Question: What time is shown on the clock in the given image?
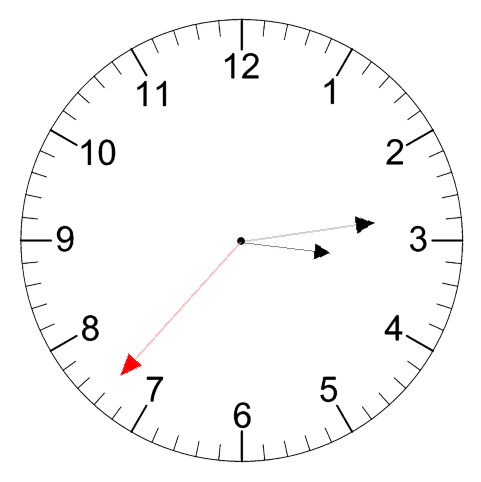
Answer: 03:13:37